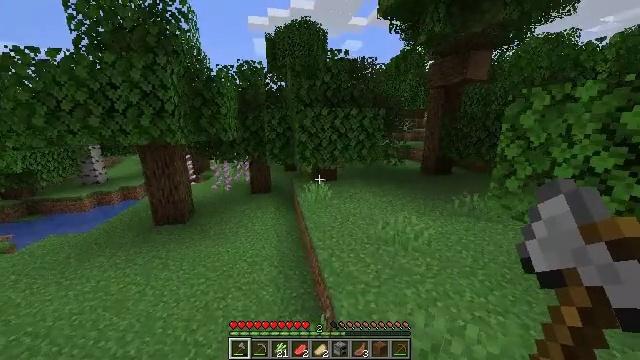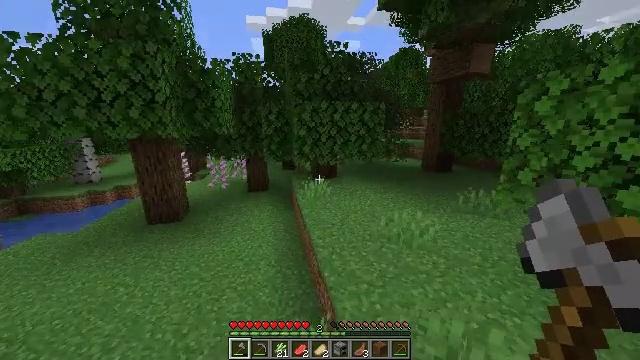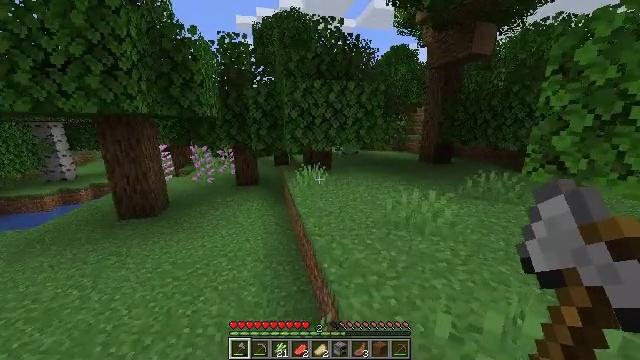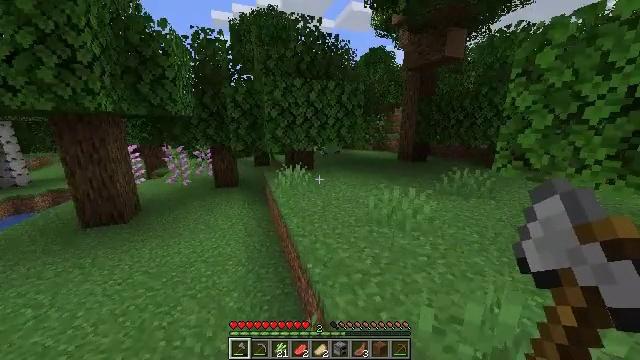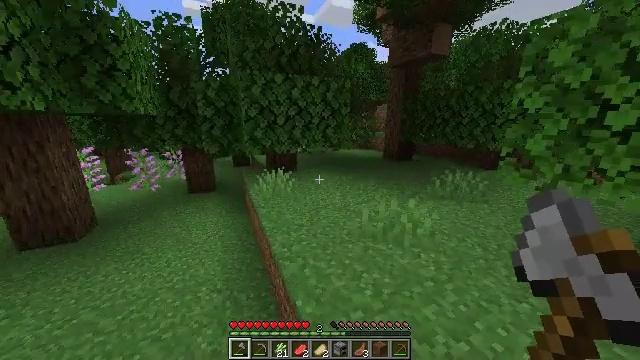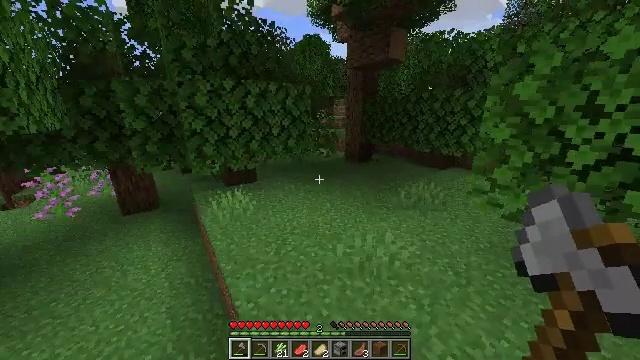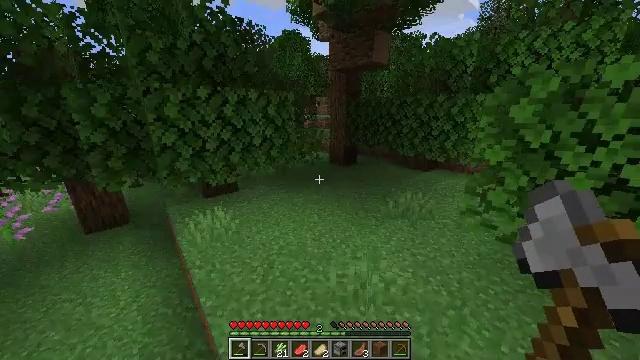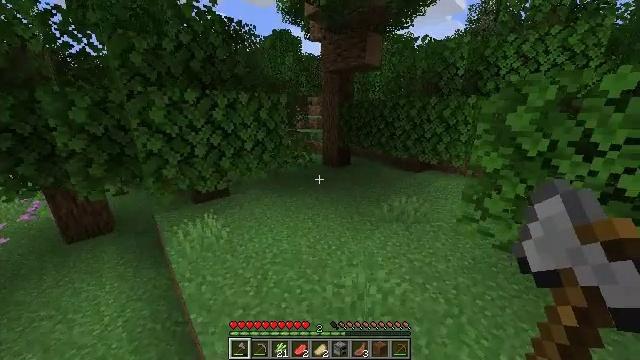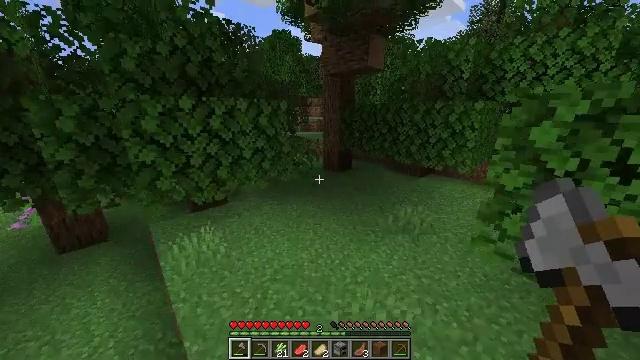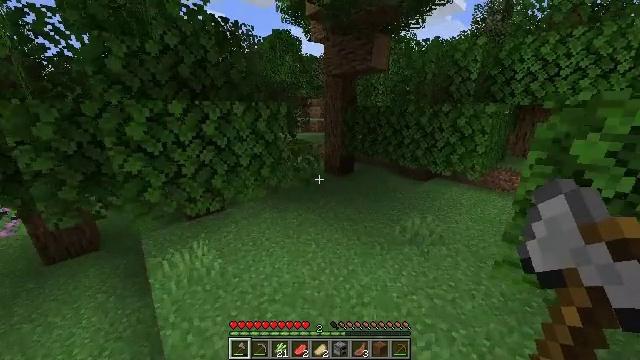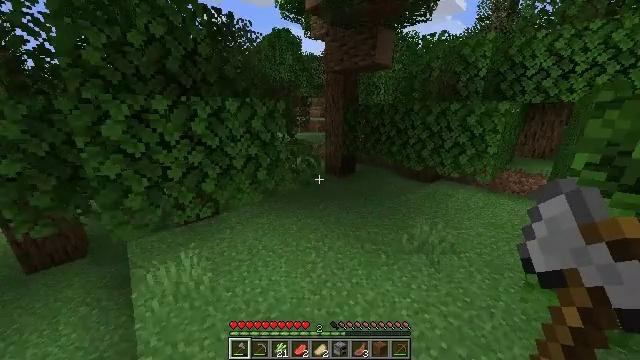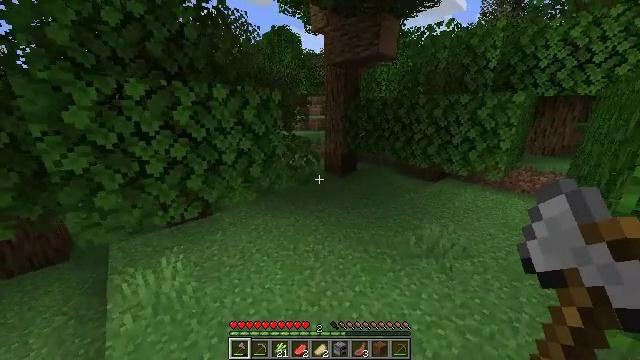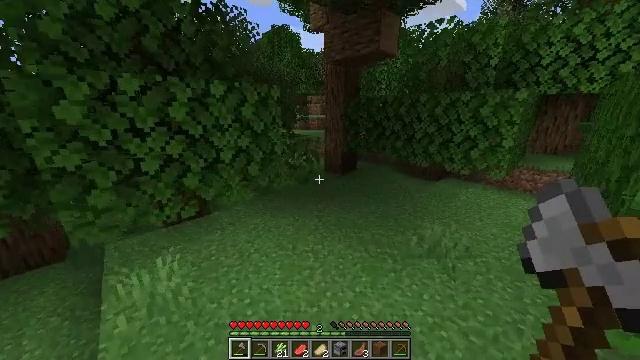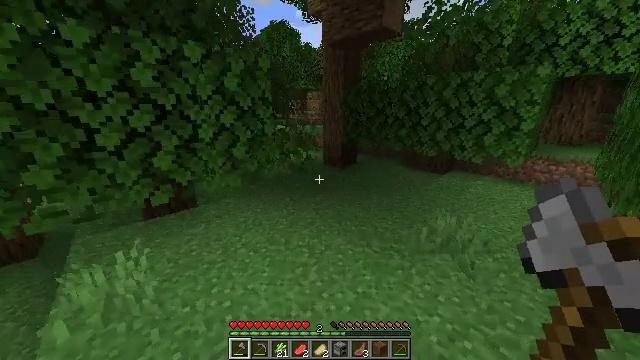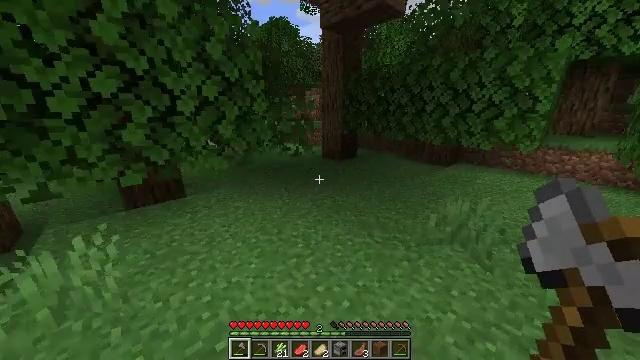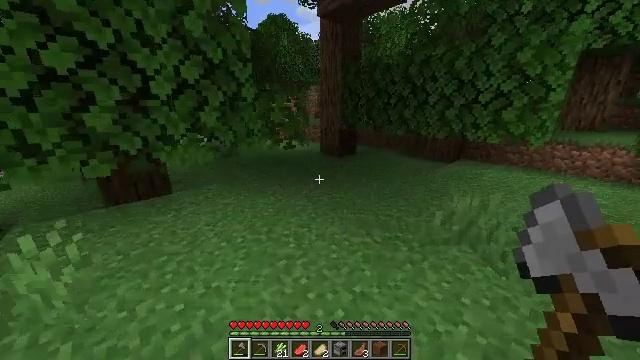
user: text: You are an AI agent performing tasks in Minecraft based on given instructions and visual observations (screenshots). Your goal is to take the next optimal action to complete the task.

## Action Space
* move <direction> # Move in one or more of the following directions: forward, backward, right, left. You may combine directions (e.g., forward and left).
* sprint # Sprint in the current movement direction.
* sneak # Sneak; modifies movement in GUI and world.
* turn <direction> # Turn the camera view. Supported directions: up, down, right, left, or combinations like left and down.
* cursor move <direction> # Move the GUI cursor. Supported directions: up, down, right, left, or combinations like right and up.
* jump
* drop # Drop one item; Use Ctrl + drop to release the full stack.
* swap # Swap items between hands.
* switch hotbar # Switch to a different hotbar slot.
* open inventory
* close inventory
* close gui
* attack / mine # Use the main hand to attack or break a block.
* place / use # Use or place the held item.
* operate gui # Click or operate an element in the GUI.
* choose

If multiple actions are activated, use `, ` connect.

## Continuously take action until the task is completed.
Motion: motion action
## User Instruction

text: Pick up the brown mushroom.
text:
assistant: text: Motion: move forward, sprint, jump
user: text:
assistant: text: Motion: move forward, sprint, turn right, jump
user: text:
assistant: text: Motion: move forward, sprint, turn right, jump
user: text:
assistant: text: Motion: move forward, sprint, turn right, jump
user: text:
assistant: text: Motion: move forward and move right, sprint, turn right and down, jump
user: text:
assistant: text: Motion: move forward and move right, sprint, turn right and down, jump
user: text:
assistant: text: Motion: move forward and move right, sprint, turn right, jump
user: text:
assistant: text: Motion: move forward and move right, sprint, jump
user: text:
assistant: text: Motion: move forward and move right, sprint, jump
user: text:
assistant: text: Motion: move forward and move right, sprint, jump
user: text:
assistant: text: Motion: move forward and move right, sprint, jump
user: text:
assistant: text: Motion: move forward and move right, sprint, jump
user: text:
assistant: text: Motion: move forward and move right, sprint, jump
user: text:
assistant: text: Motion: move forward and move right, sprint, jump
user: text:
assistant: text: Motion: move forward and move right, sprint, jump
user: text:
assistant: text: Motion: move forward and move right, sprint, jump
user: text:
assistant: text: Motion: move forward and move right, sprint, jump
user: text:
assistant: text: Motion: move forward and move right, sprint, turn left, jump
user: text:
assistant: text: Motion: move forward and move right, sprint, turn left and up, jump
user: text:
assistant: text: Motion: move forward and move right, sprint, turn left and up, jump
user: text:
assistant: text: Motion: move forward and move right, sprint, turn left and up, jump
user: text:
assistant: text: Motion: move forward and move right, sprint, turn left
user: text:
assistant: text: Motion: move forward and move right, sprint, turn left
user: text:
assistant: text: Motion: move forward, sprint, turn left
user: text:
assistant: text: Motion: move forward, sprint, turn left
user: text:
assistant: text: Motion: move forward, sprint
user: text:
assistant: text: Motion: move forward, sprint
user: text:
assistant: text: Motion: move forward, sprint
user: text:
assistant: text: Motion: move forward, sprint, turn left and up
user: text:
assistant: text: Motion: move forward and move left, sprint